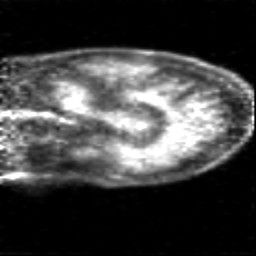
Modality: PET
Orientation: sagittal
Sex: female
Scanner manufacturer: siemens